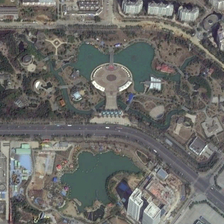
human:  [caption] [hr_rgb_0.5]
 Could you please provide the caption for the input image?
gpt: some buildings are near a park with two ponds and green trees separated by a curved road .